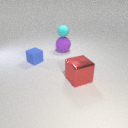
large purple rubber sphere below small cyan rubber sphere